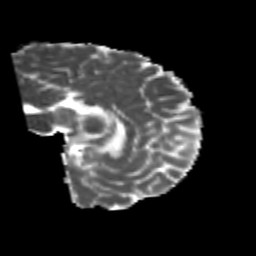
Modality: MD
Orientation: sagittal
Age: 24
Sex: male
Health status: healthy
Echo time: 0.074 s